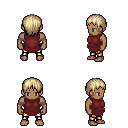
a pixel art fantasy rpg character, male body template, human, dark skin, maroon tunic, gold greaves, white blonde plain hairstyle, four views (front, back, left, right), 2x2 character sprite sheet, small pixel art, hard edges, no anti-aliasing